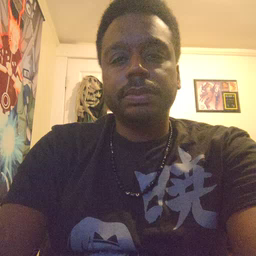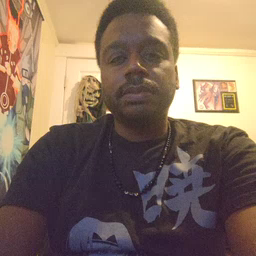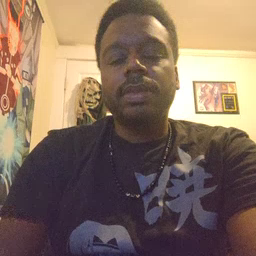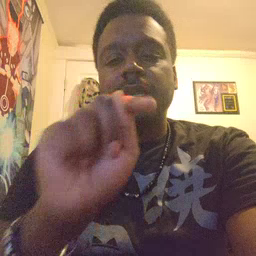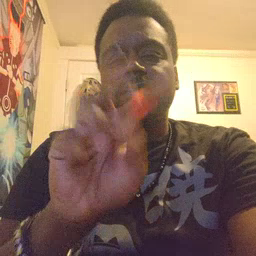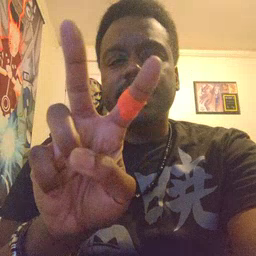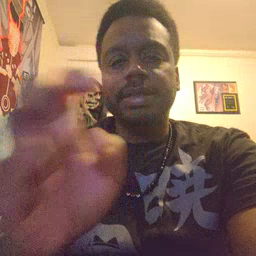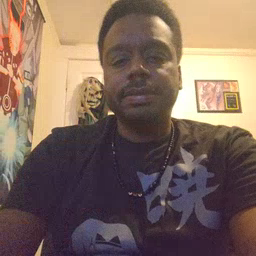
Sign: TV